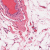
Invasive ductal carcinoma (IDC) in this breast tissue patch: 0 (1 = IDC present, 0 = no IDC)